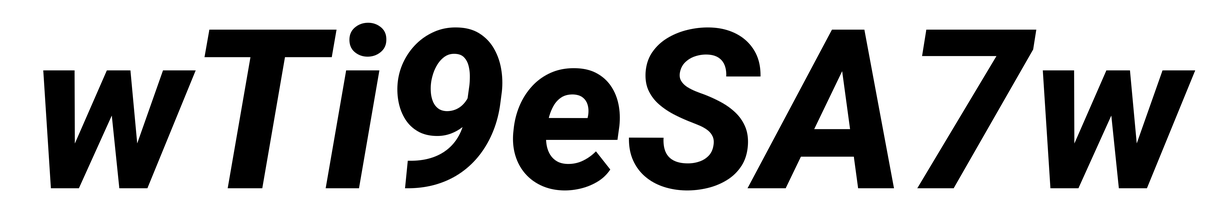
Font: Roboto-Italic_ExtraBold_Italic